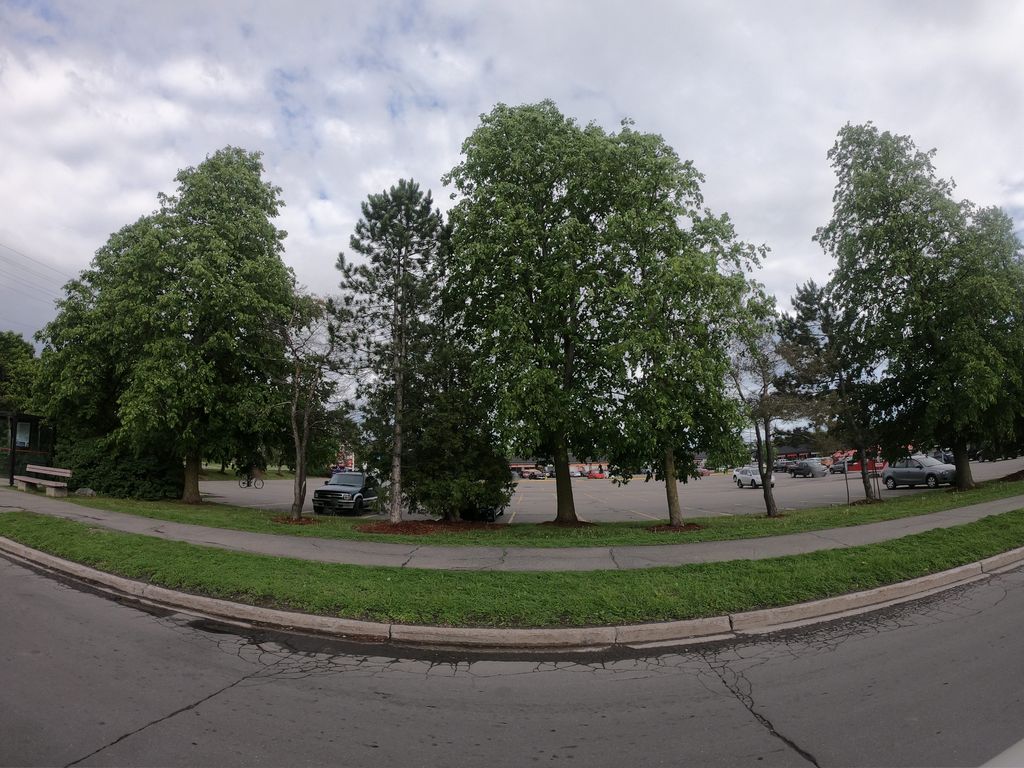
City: ottawa-gatineau